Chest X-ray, PA view. Patient: 52 years old, sex M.
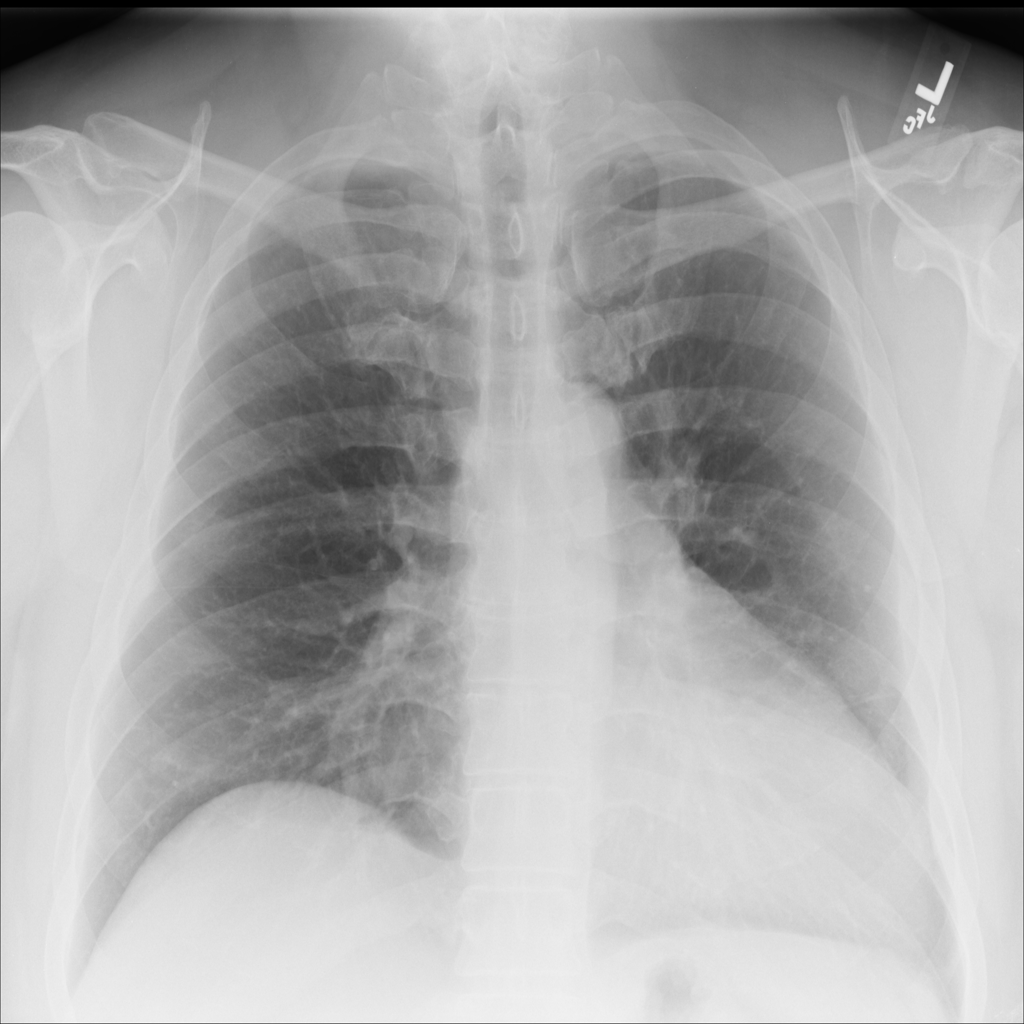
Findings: No Finding